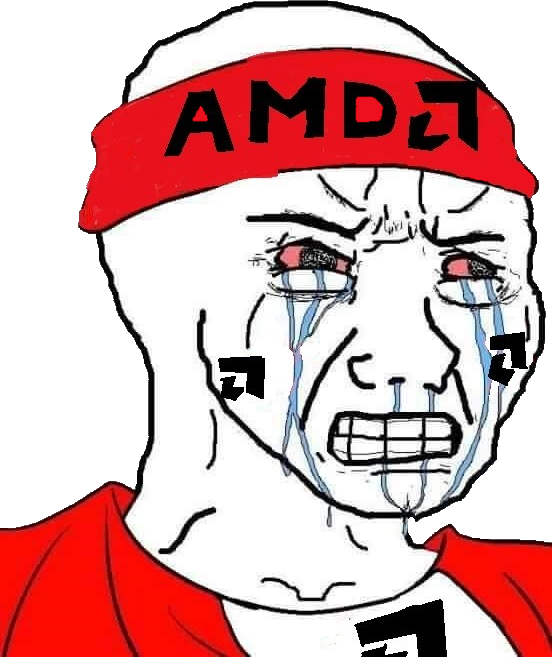
Label: 5_Crying_Wojak